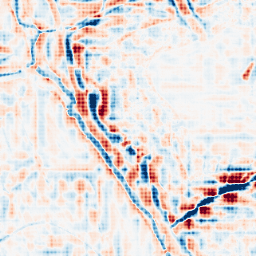
Category: wavelet
Decomposition family: wavelet_reverse_biorthogonal
Decomposition parameters: wavelet: rbio2.4
level: 4
Upsampling method: sinc_hamming
Upsampling parameters: scale: 8
kernel_size: 8
Upsampling scale: 8